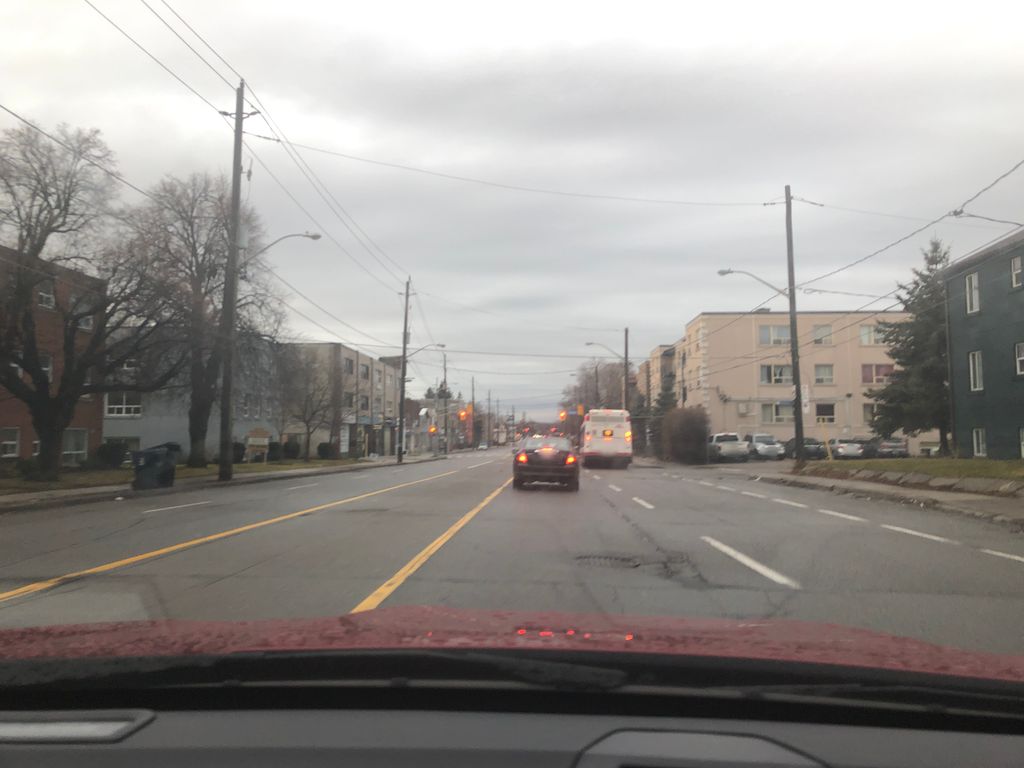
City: toronto